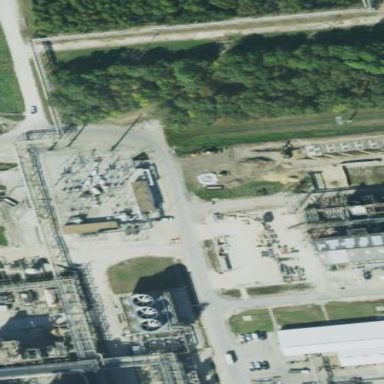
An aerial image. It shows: Outdoor industrial substation.